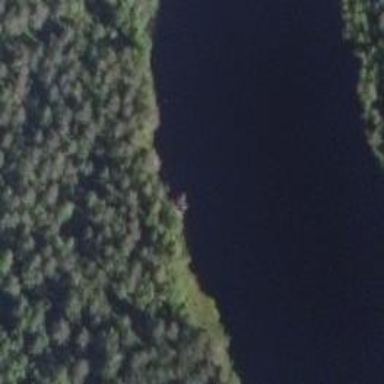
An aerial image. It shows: Serene lake surrounded by nature.